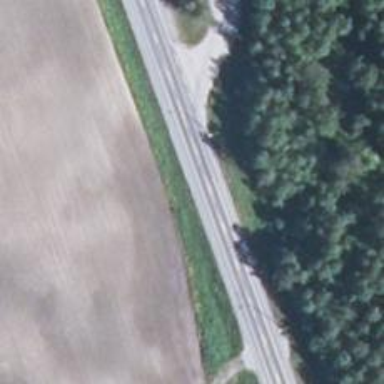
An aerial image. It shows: Trunk highway.